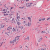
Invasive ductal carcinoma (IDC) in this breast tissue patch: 1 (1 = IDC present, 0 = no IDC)